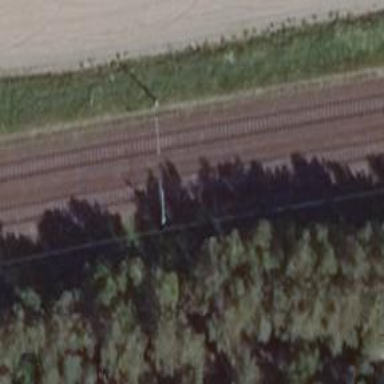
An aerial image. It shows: Railway milestone with catenary mast.